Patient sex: M
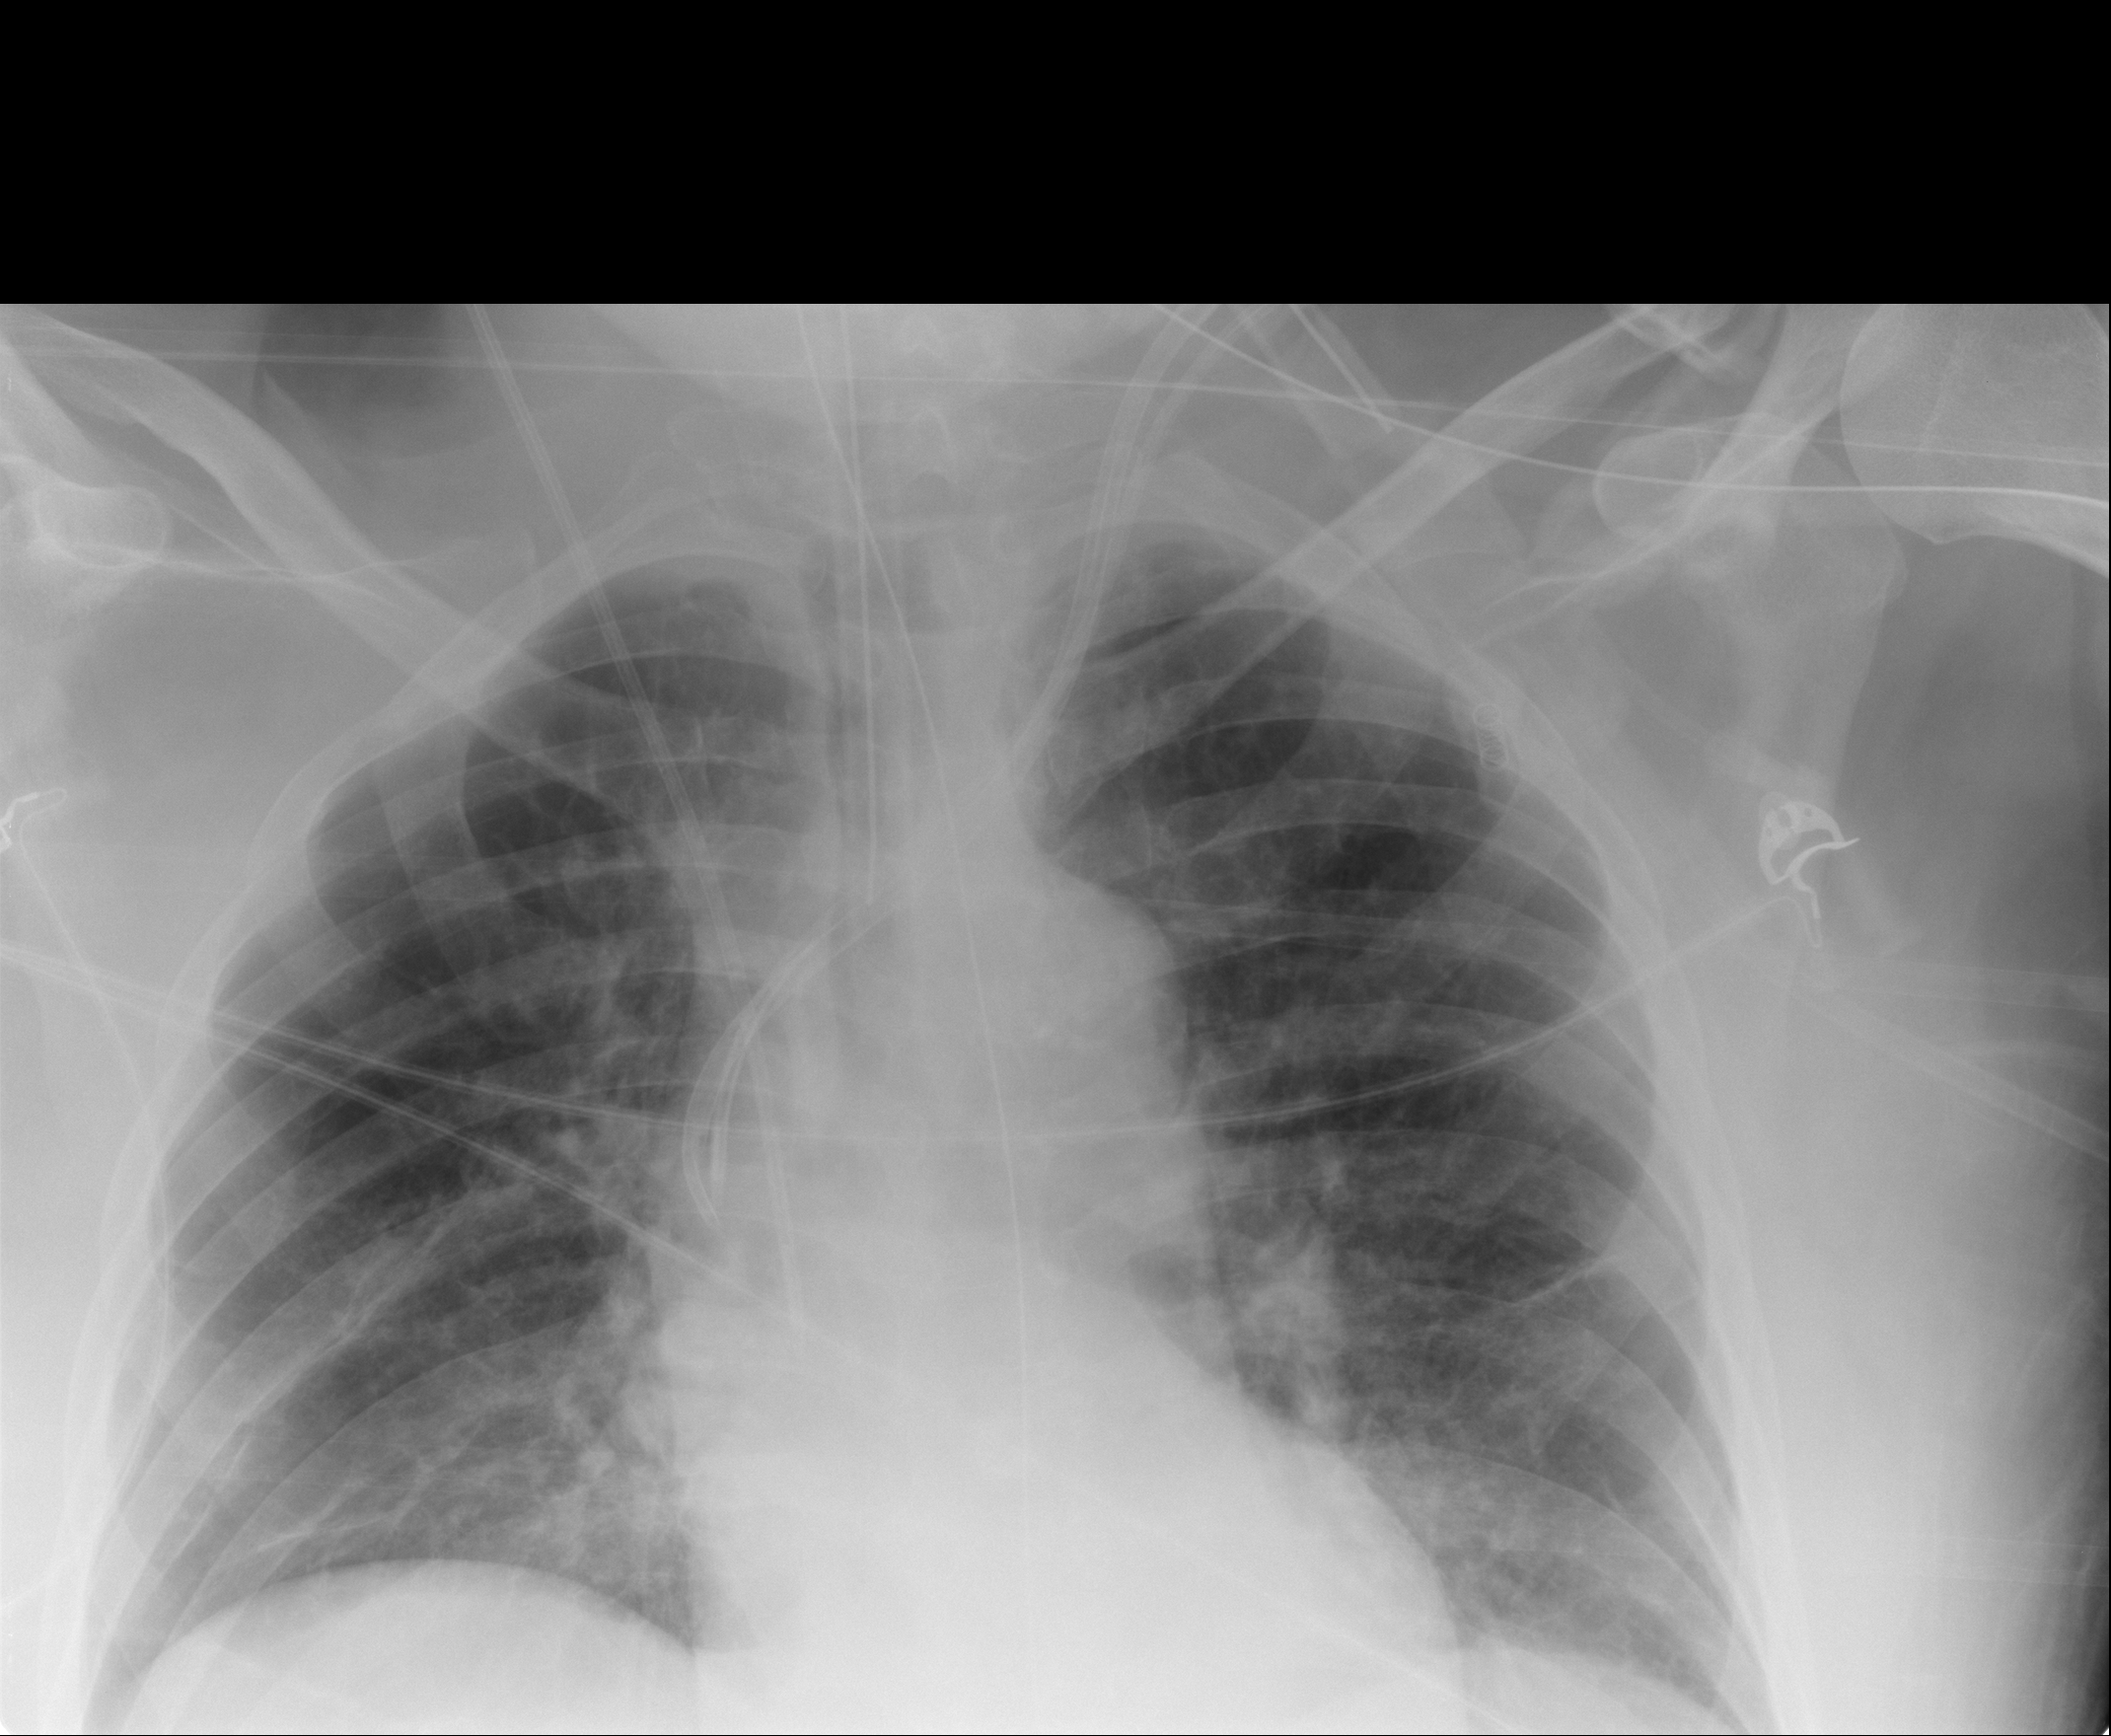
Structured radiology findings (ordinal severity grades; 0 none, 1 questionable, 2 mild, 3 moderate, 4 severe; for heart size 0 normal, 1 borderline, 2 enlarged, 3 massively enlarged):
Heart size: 0
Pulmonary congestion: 1
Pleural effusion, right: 0
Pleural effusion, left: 0
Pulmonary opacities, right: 1
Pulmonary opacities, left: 1
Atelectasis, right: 0
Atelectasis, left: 1